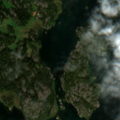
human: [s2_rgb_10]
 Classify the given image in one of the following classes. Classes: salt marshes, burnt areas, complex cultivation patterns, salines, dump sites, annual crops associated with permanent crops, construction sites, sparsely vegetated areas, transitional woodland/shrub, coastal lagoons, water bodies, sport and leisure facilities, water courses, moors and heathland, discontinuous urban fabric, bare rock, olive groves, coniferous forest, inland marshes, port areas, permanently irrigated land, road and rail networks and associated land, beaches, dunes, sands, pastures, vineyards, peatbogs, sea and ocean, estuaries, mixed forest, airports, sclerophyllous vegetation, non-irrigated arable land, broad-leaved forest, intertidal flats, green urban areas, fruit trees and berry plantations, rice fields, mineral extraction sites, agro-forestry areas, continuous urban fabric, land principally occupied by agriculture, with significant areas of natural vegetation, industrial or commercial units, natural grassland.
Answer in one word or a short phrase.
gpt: land principally occupied by agriculture, with significant areas of natural vegetation, broad-leaved forest, bare rock, sea and ocean